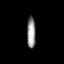
Tissue: lung
Cell type: Fibroblasts
Senescence score: 0.2076
Nuclear area (px): 267
Mean DAPI intensity: 147.764